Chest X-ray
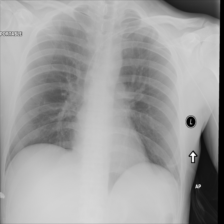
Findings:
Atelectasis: negative
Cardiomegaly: negative
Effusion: negative
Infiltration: negative
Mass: negative
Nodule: negative
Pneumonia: negative
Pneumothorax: negative
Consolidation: negative
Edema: negative
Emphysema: negative
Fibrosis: negative
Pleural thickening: negative
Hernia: negative